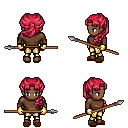
a pixel art fantasy rpg character, female body template, human, dark skin, brown long-sleeve shirt, gold greaves, ruby red princess hairstyle, gold gloves, brown slippers, spear, four views (front, back, left, right), 2x2 character sprite sheet, small pixel art, hard edges, no anti-aliasing